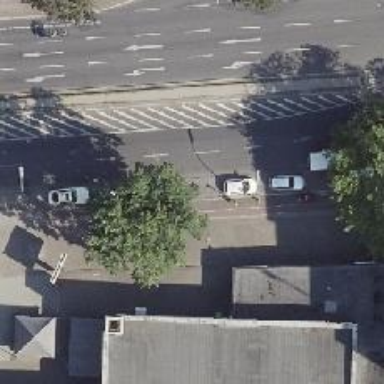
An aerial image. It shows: Taxi stand.